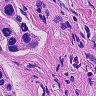
Metastatic tissue present: yes